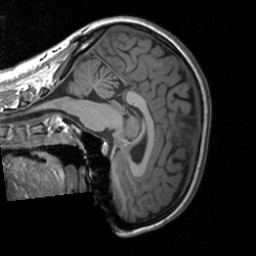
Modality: T1w
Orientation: sagittal
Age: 22
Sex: female
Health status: healthy
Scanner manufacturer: siemens
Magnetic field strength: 3 T
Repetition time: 1.9 s
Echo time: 0.00226 s